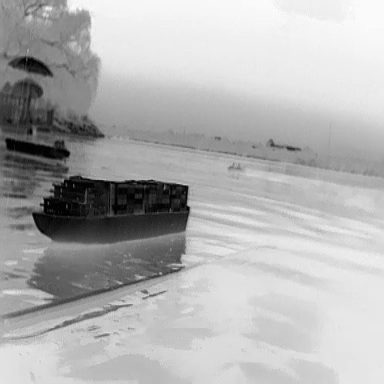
There are two canoes in the infrared image.